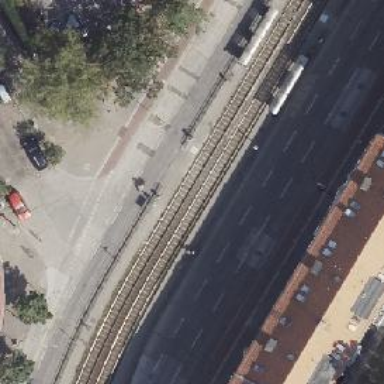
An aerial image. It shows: Tram stop.